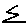
Label: zigzag